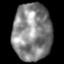
Tissue: lung
Cell type: T cells
Senescence score: 0.1413
Nuclear area (px): 2180
Mean DAPI intensity: 132.394